Question: So I want to receive a real time notification update whenever there is a new post on a particular page. I've referred to facebook's real-time update api guide for this (<URL>
I've subscribed to page feed update for my app:

My app has "manage_pages" permission:
'''
<fb:login-button scope="manage_pages" onlogin="checkLoginState();">
'''
After the admin of the page logs in with my app I should be receiving pafe feed updates right? But it does not work.
Some people mentioned that I have to make a post request to this url (<URL> so that I get update from that particular page.
I tried this too which gave a response true but I'm still not receiving any updates when the page makes new posts.
If anyone has achieved this, please post a detailed How-To. I'd really appreciate it. Facebook's documentation are not good.
Thanks
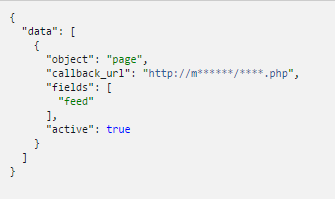
Answer: Use the new <URL>
In order to make Realtime Updates work, you need to use <URL> endpoint.